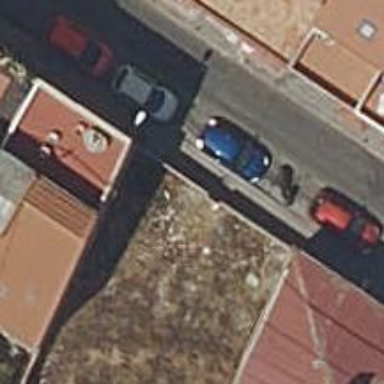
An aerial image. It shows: Car repair shop.